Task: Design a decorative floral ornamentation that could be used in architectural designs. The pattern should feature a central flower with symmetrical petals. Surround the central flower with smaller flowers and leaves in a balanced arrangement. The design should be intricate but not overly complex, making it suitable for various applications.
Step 1098:
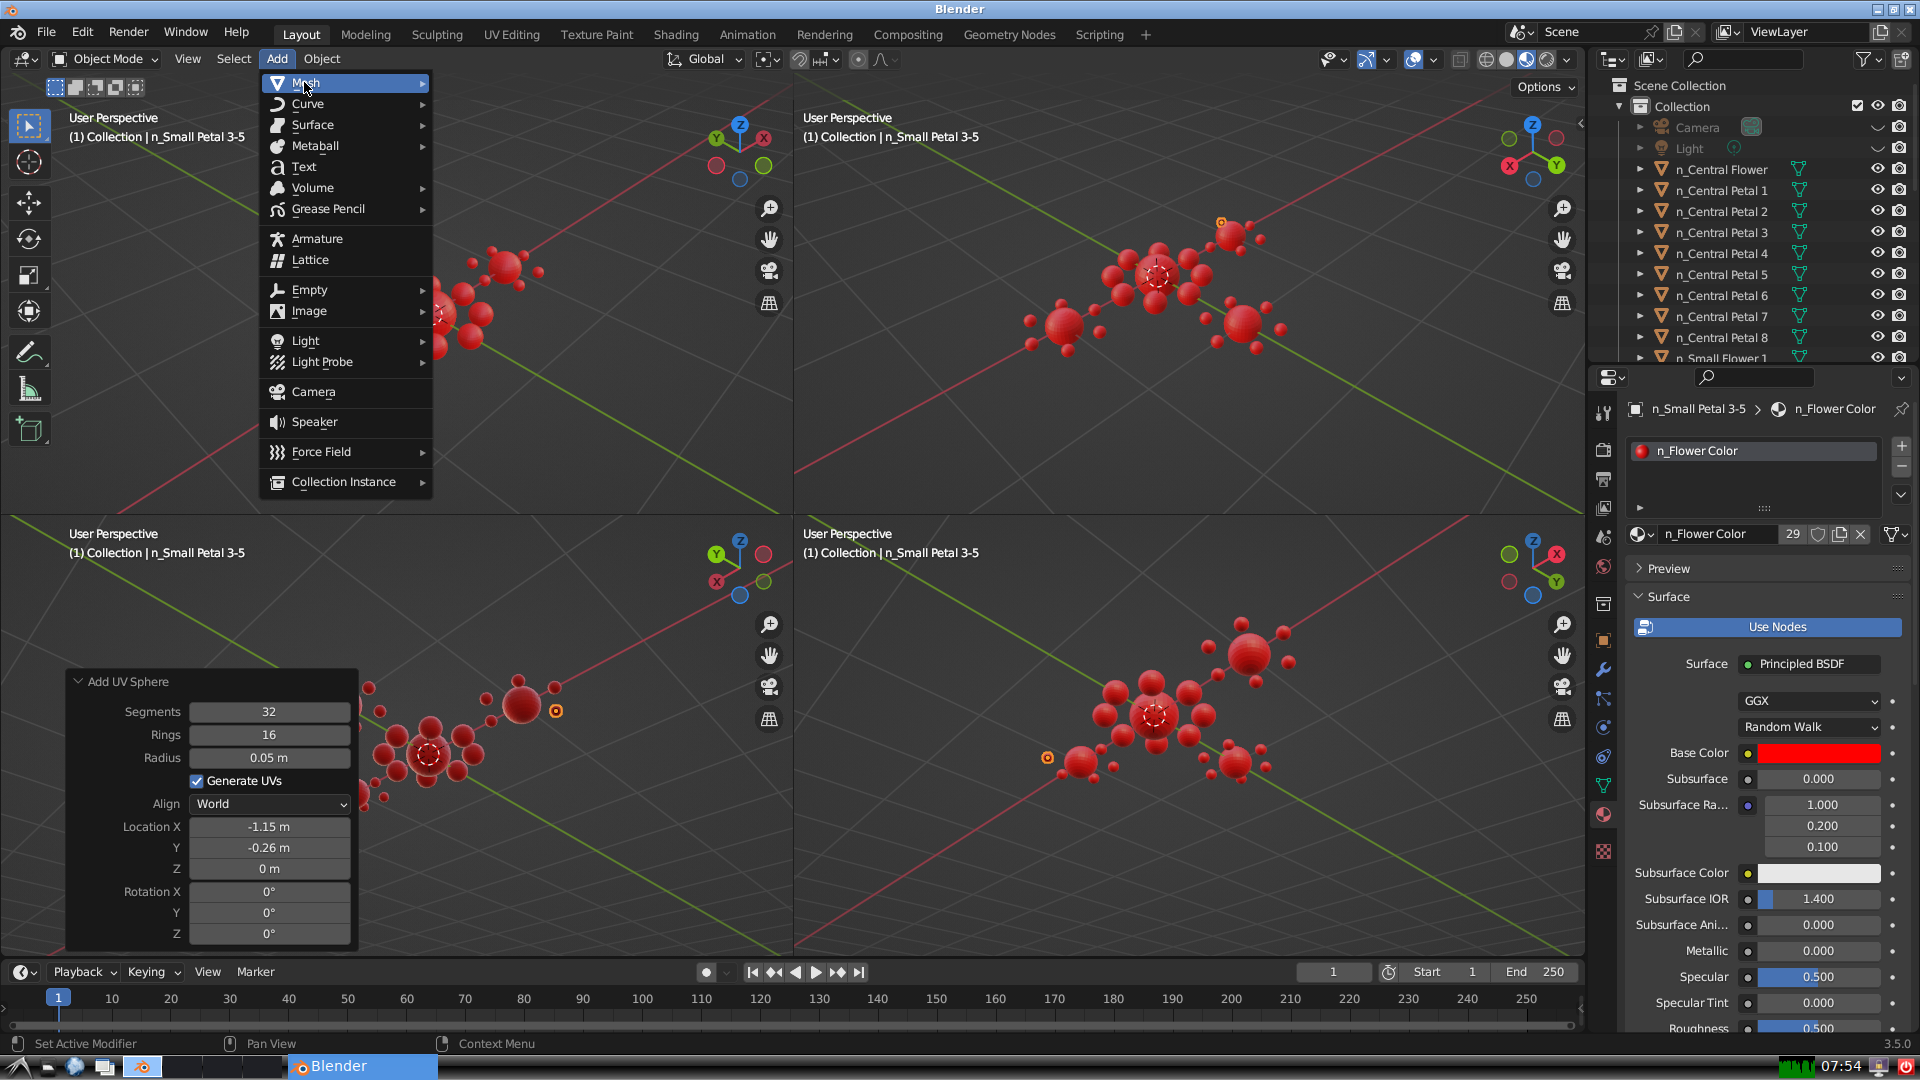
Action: {"mouse_move": [499, 144]}